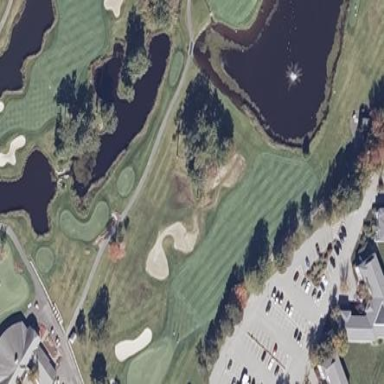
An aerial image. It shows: Sand bunker on golf course.